Aerial crown-view tile of a tropical tree (Barro Colorado Island, Panama), acquired 20250317:
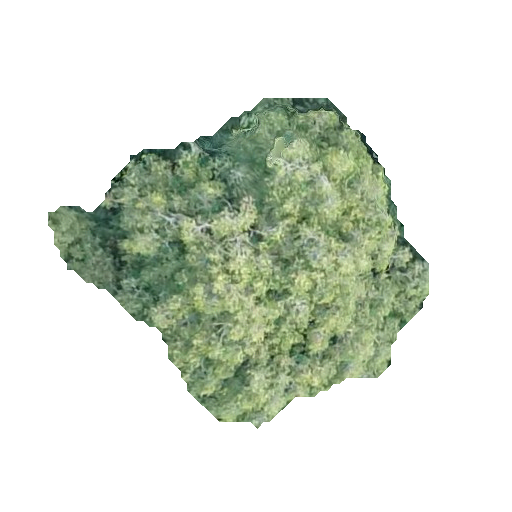
Species: Guatteria lucens
GBIF accepted scientific name: Guatteria lucens
Crown area: 113.887 m²